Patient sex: F
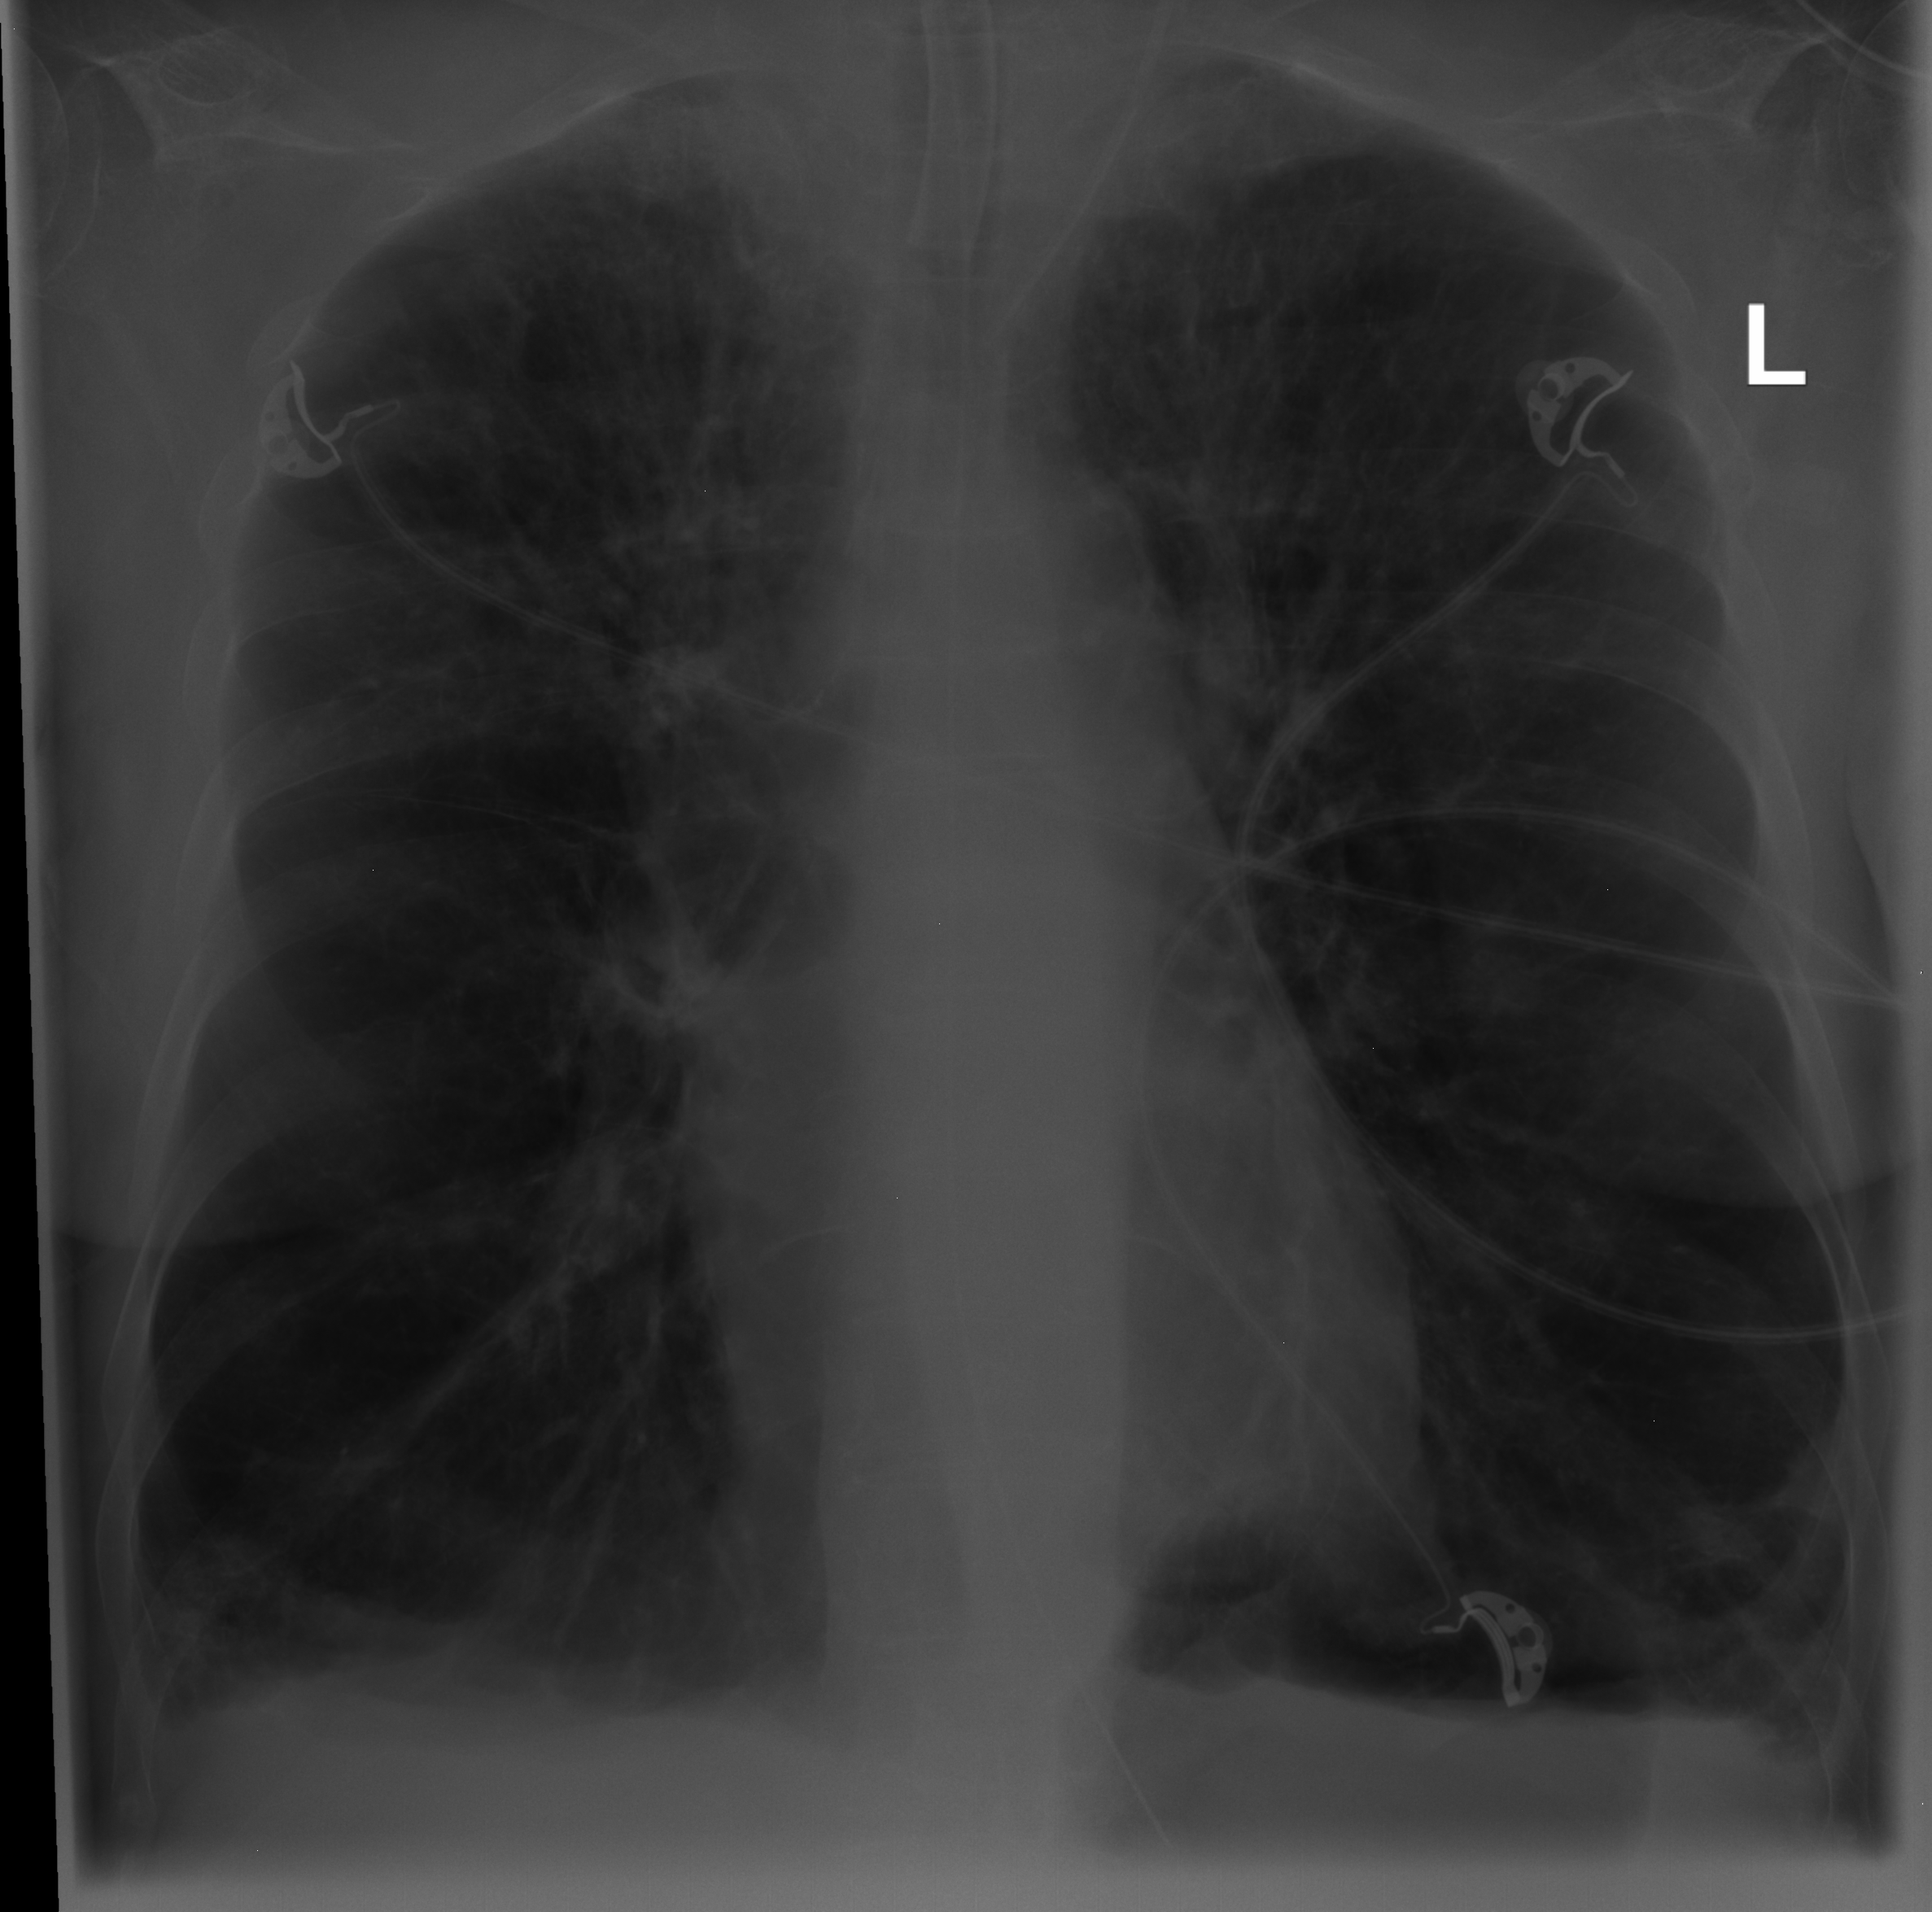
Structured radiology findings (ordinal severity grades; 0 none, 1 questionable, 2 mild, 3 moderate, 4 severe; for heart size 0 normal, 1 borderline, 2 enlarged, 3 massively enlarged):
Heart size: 0
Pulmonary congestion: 0
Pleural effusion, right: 2
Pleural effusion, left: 2
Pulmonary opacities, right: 0
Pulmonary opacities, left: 0
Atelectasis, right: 0
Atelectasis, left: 0